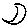
Label: moon